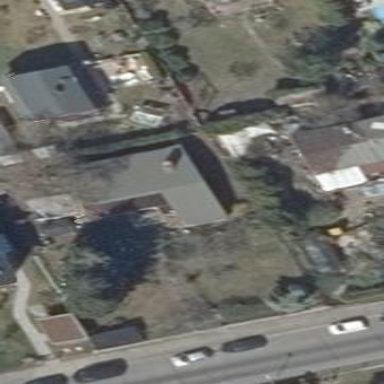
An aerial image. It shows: Detached building.